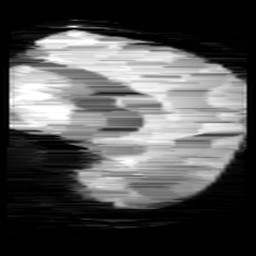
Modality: minIP
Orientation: sagittal
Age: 12
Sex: female
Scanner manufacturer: siemens
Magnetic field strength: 3 T
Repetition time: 0.027 s
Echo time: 0.02 s